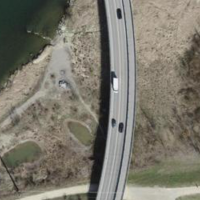
EUNIS habitat code: 23
Species observed at this site:
Urtica dioica
Galeopsis tetrahit
Euphorbia cyparissias